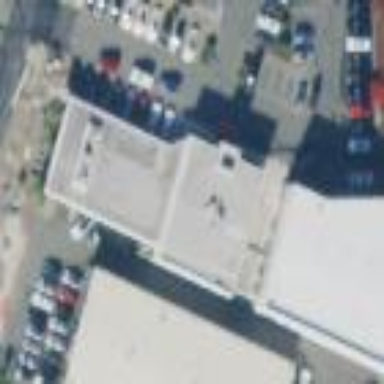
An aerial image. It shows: Retail area with car shop.